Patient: sex M, age 75
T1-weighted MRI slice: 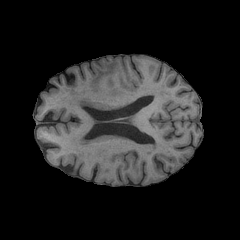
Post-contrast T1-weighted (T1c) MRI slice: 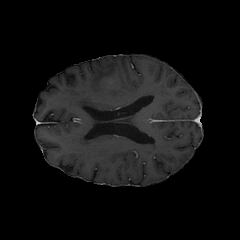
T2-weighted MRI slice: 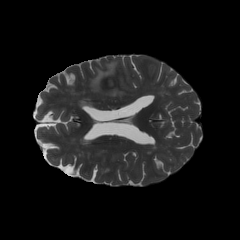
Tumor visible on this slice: yes
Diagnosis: Glioblastoma, IDH-wildtype
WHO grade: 4